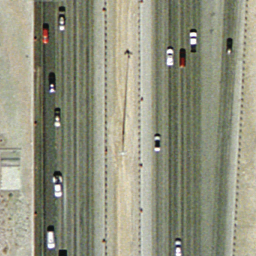
Label: freeway